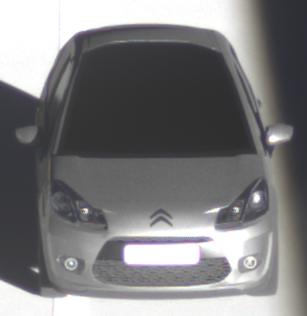
Make: Citroen
Model: C3 1.1
Detailed model: C3 (II)
Model produced from: 2010/01
Model produced until: 2012/03
Doors: 5
Color: gray
Road condition: dry road
Daytime: sunrise or sunset
Contrast: low contrast